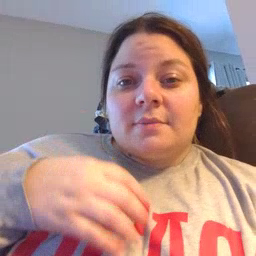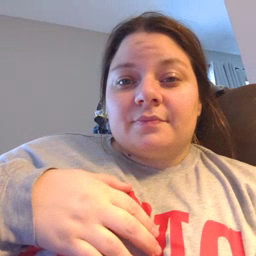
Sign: pajamas